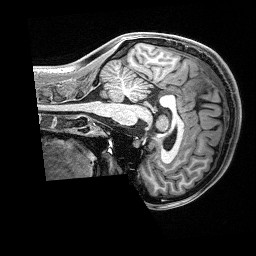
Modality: T1w
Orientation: sagittal
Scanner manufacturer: siemens
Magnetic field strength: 3 T
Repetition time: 2.4 s
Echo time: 0.00122 s